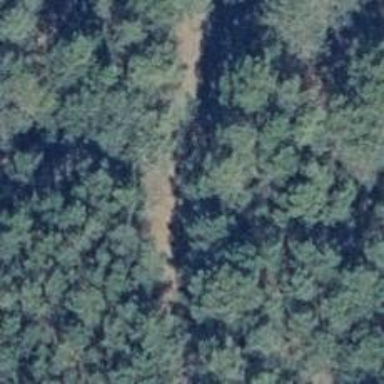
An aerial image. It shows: Track with grade 4 tracktype.